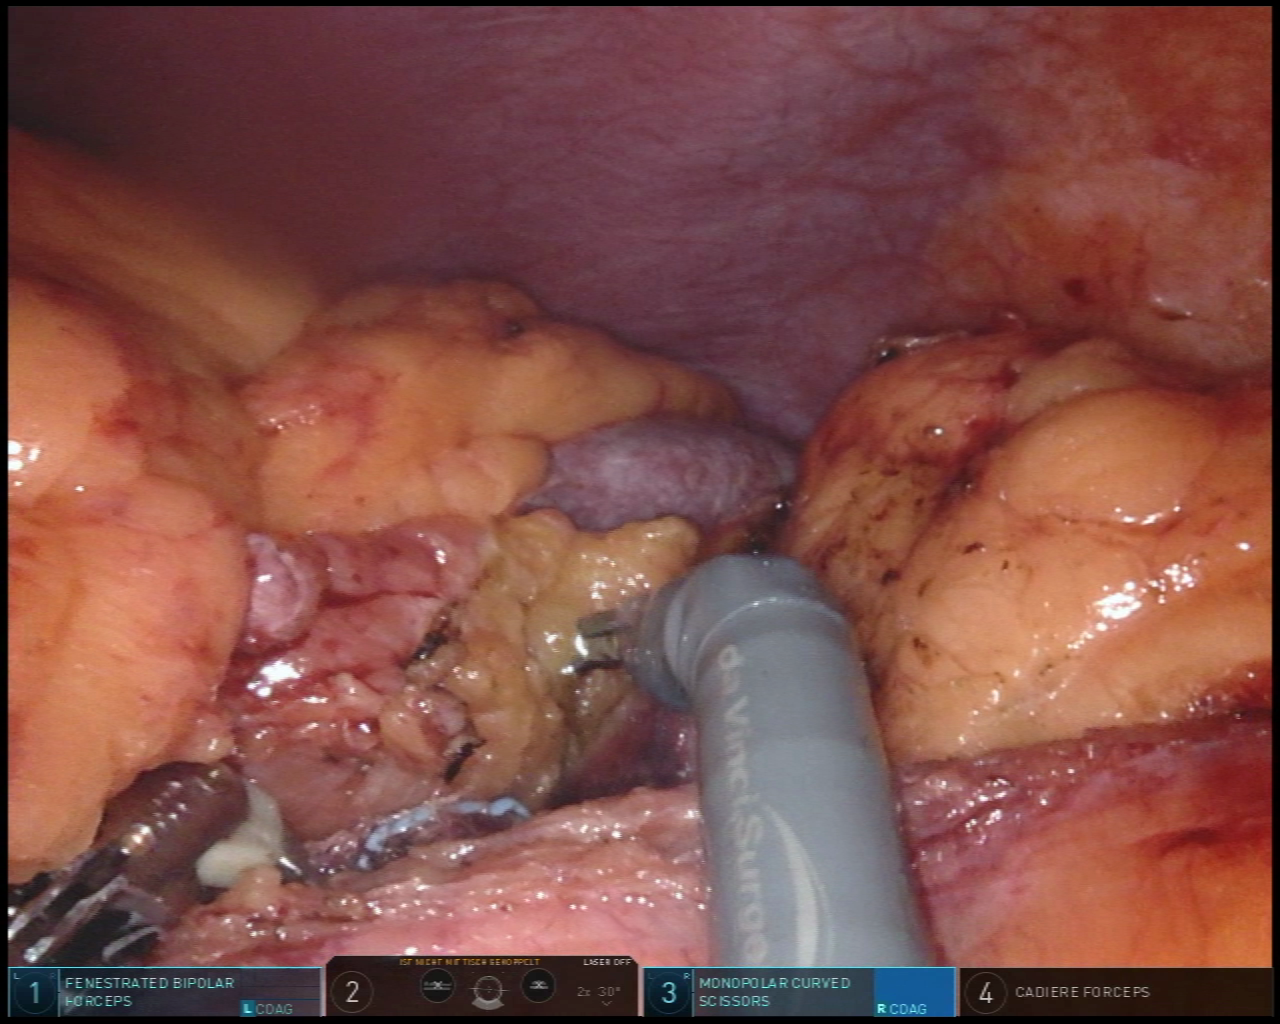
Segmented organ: spleen
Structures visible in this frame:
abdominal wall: yes
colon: yes
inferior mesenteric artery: no
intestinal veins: no
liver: no
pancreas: no
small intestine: no
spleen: yes
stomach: yes
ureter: no
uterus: no
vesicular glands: no